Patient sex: M
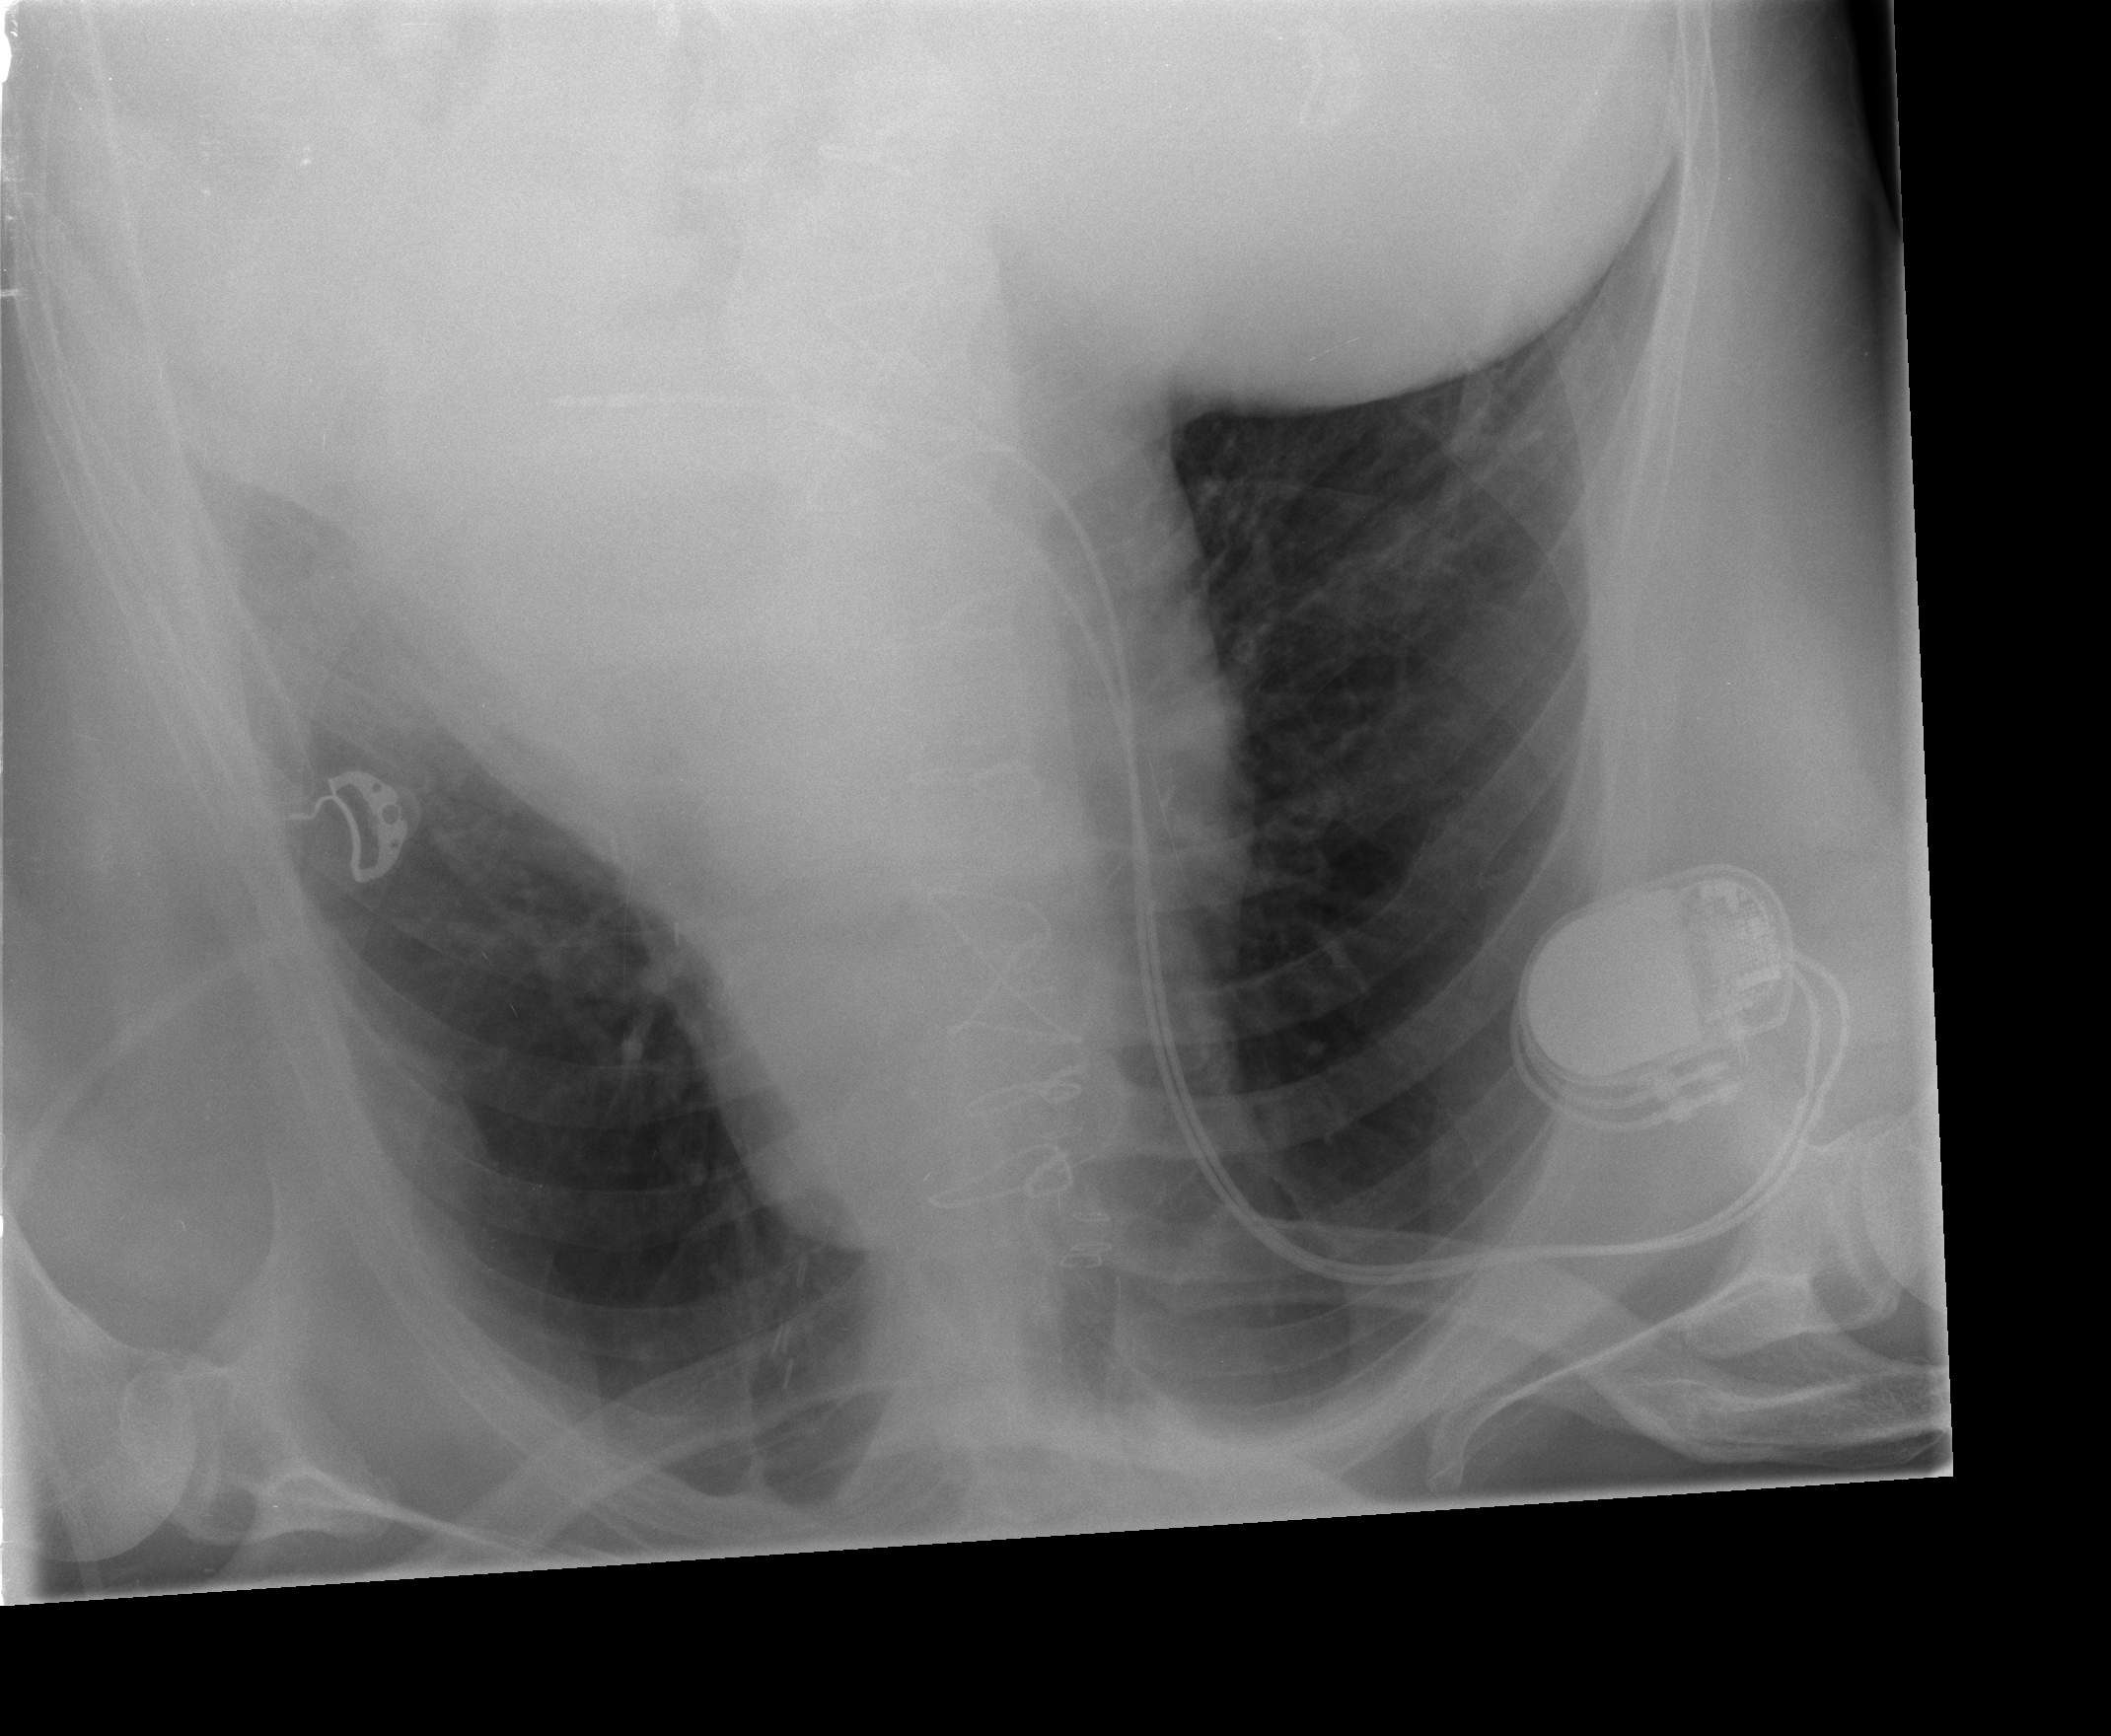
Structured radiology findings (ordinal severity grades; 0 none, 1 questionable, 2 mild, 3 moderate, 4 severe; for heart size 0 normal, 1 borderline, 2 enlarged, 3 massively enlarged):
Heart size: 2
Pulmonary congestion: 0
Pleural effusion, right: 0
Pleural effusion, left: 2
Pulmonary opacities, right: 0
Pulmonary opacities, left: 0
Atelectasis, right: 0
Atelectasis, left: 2